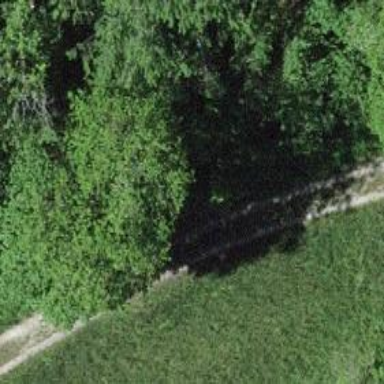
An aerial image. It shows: Track with grade2 tracktype.